Question: I am practicing ROR4 with the Pragmatic Agile Rails development book. In it, there's a section about sending email via ActionMailer. Although I am able to send email, I am unable to remove the eppended Rails object, as shown below, in the highlighted area:
('LineItem' is a model, used to store quantity of 'Product' that buyer puts in 'Cart')
---
these are the contents of my files:
'''
// order_notifier.rb = my email sender model
class OrderNotifier < ActionMailer::Base
default from: "username@domain.com"
def received(order)
@order=order
mail to: @order.email, subject: 'Pragmatic Store Order Confirmation'
end
def shipped
mail to: "to@example.org"
end
end
// recieved.html.erb = the mail that will be sent
<h3>PragmaticOrderShipped</h3>
<p>This is just to let you know that we've shipped your recent order:</p>
<table>
<tr>
<th>Description</th>
<th>Qty</th>
</tr>
<%=@order.line_items.each do |o_li|%>
<tr>
<td><%=Product.find(o_li.product_id).title%></td>
<td><%=o_li.quantity%></td>
</tr>
<%end%>
</table>
'''
---
Can Someone please tell me, why is the 'LineItem' thing showing up in the final email?
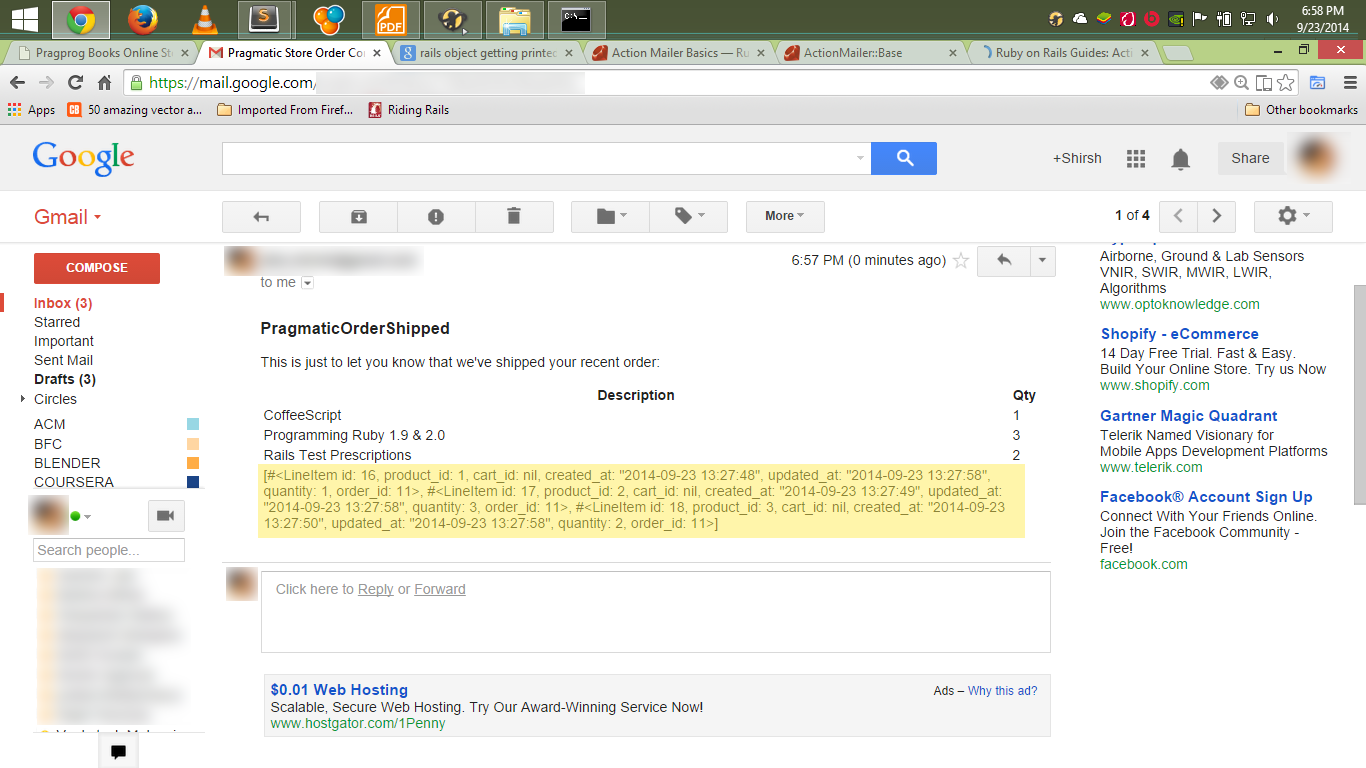
Answer: In your ERB file, remove the '=' sign from the '@order.line_items.each':
'''
<% @order.line_items.each do |o_li| %>
'''
That will cause the model object to be printed in addition to the block executing.